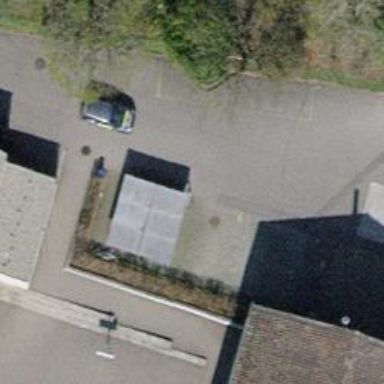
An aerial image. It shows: Bicycle parking area with stands.